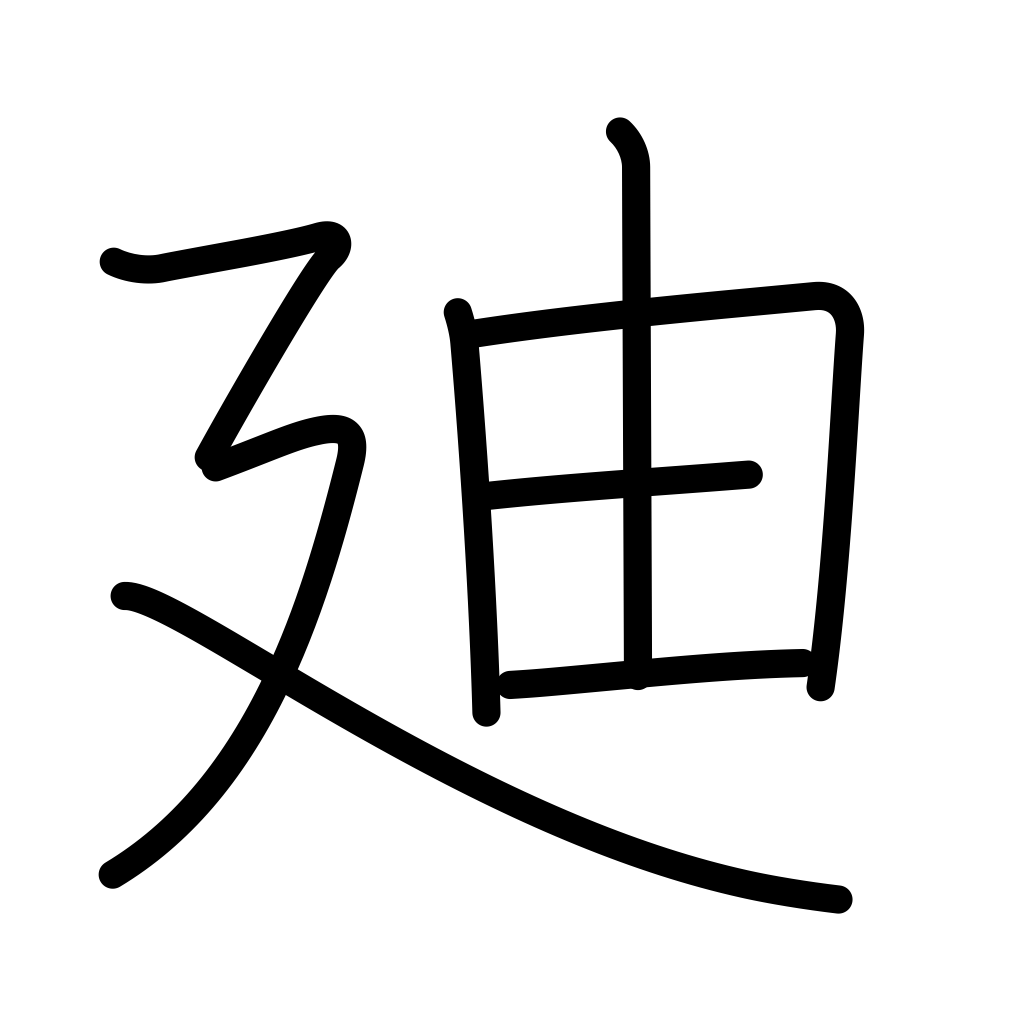
Meaning: path, way, guide, lead, proceed, advance, reach, arrive